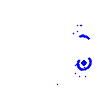
Particle: electron